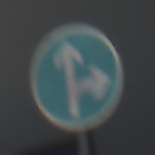
Verkehrszeichen: VorgeschriebeneFahrtrichtungGeradeausOderRechts
Umgebung: Outdoor, Urban
Tageszeit: MorningAfternoon
Wetter: Clear
Licht: Natural
Jahreszeit: NotSpecified
Kontrast: HighContrast